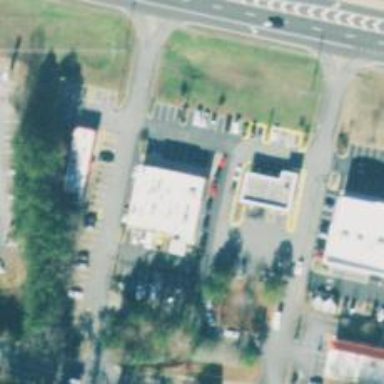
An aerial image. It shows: Car rental facility.